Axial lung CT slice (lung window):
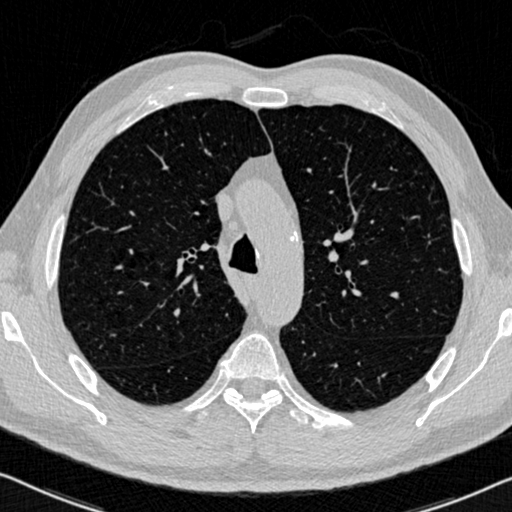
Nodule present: no